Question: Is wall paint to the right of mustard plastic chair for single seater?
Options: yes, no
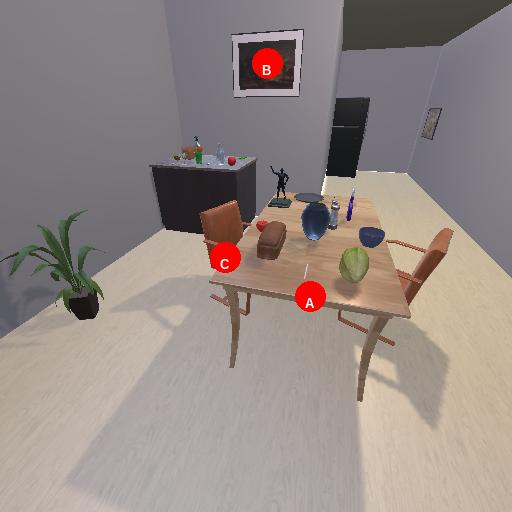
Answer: yes